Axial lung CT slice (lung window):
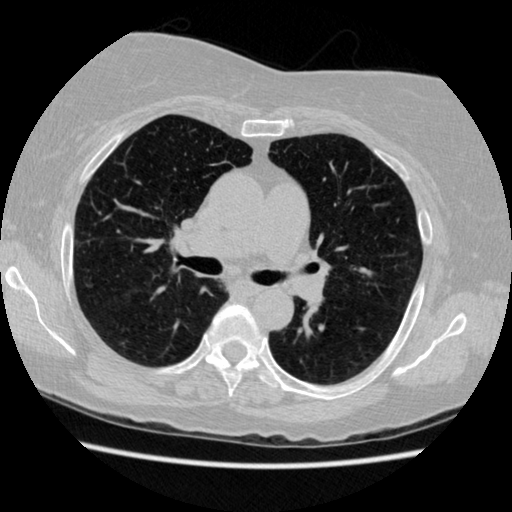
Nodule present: no